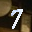
Label: 7